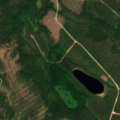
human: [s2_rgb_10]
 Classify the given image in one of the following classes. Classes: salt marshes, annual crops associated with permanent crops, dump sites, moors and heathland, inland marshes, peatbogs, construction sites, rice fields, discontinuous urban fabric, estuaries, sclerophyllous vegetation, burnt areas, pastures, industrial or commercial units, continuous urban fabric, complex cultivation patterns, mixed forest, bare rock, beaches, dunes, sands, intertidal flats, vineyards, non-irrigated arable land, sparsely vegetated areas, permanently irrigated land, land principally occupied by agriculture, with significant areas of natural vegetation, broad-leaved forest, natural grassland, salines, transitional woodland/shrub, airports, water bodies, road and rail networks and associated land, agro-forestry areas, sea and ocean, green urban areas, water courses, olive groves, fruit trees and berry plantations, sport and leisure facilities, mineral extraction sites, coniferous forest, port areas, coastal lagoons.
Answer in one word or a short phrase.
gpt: coniferous forest, transitional woodland/shrub